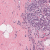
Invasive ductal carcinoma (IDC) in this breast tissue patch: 0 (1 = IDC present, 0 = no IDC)